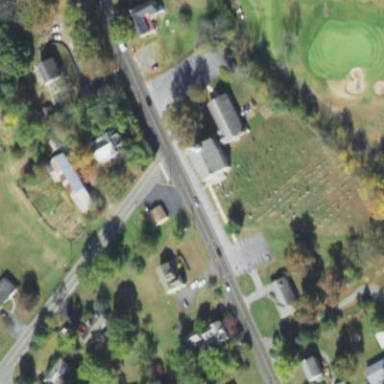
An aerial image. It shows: Graveyard.